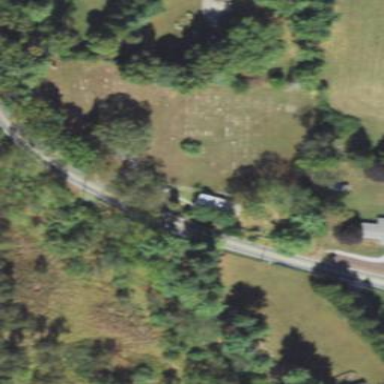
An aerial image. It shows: Cemetery.